Aerial crown-view tile of a tropical tree (Barro Colorado Island, Panama), acquired 20241112:
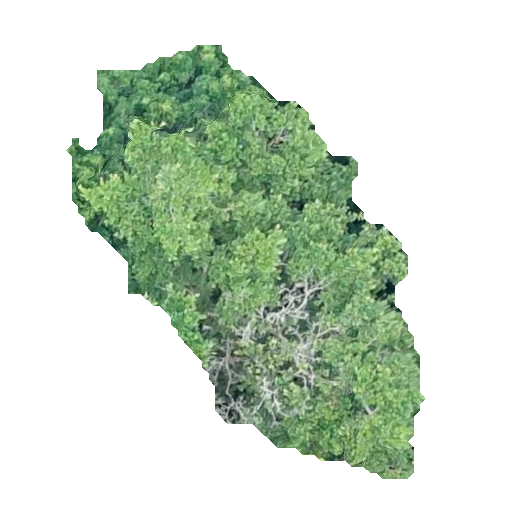
Species: Guatteria lucens
GBIF accepted scientific name: Guatteria lucens
Crown area: 140.765 m²